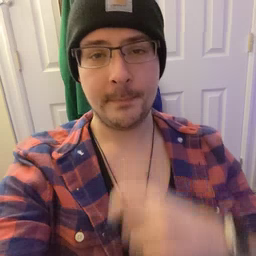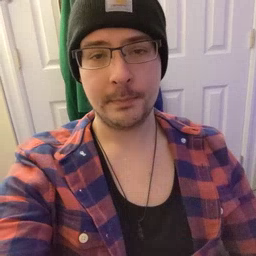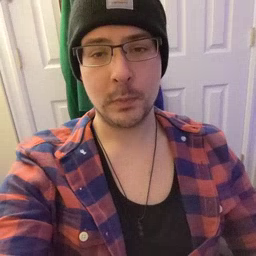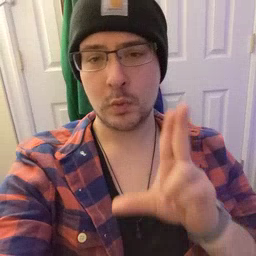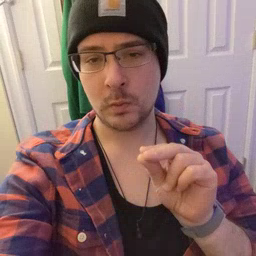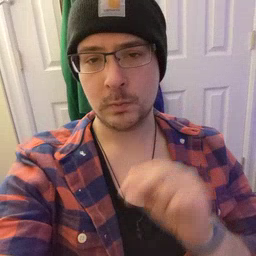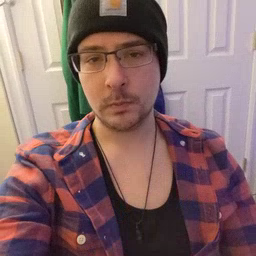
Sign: no